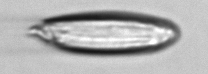
Label: Katodinium_or_Torodinium